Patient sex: M
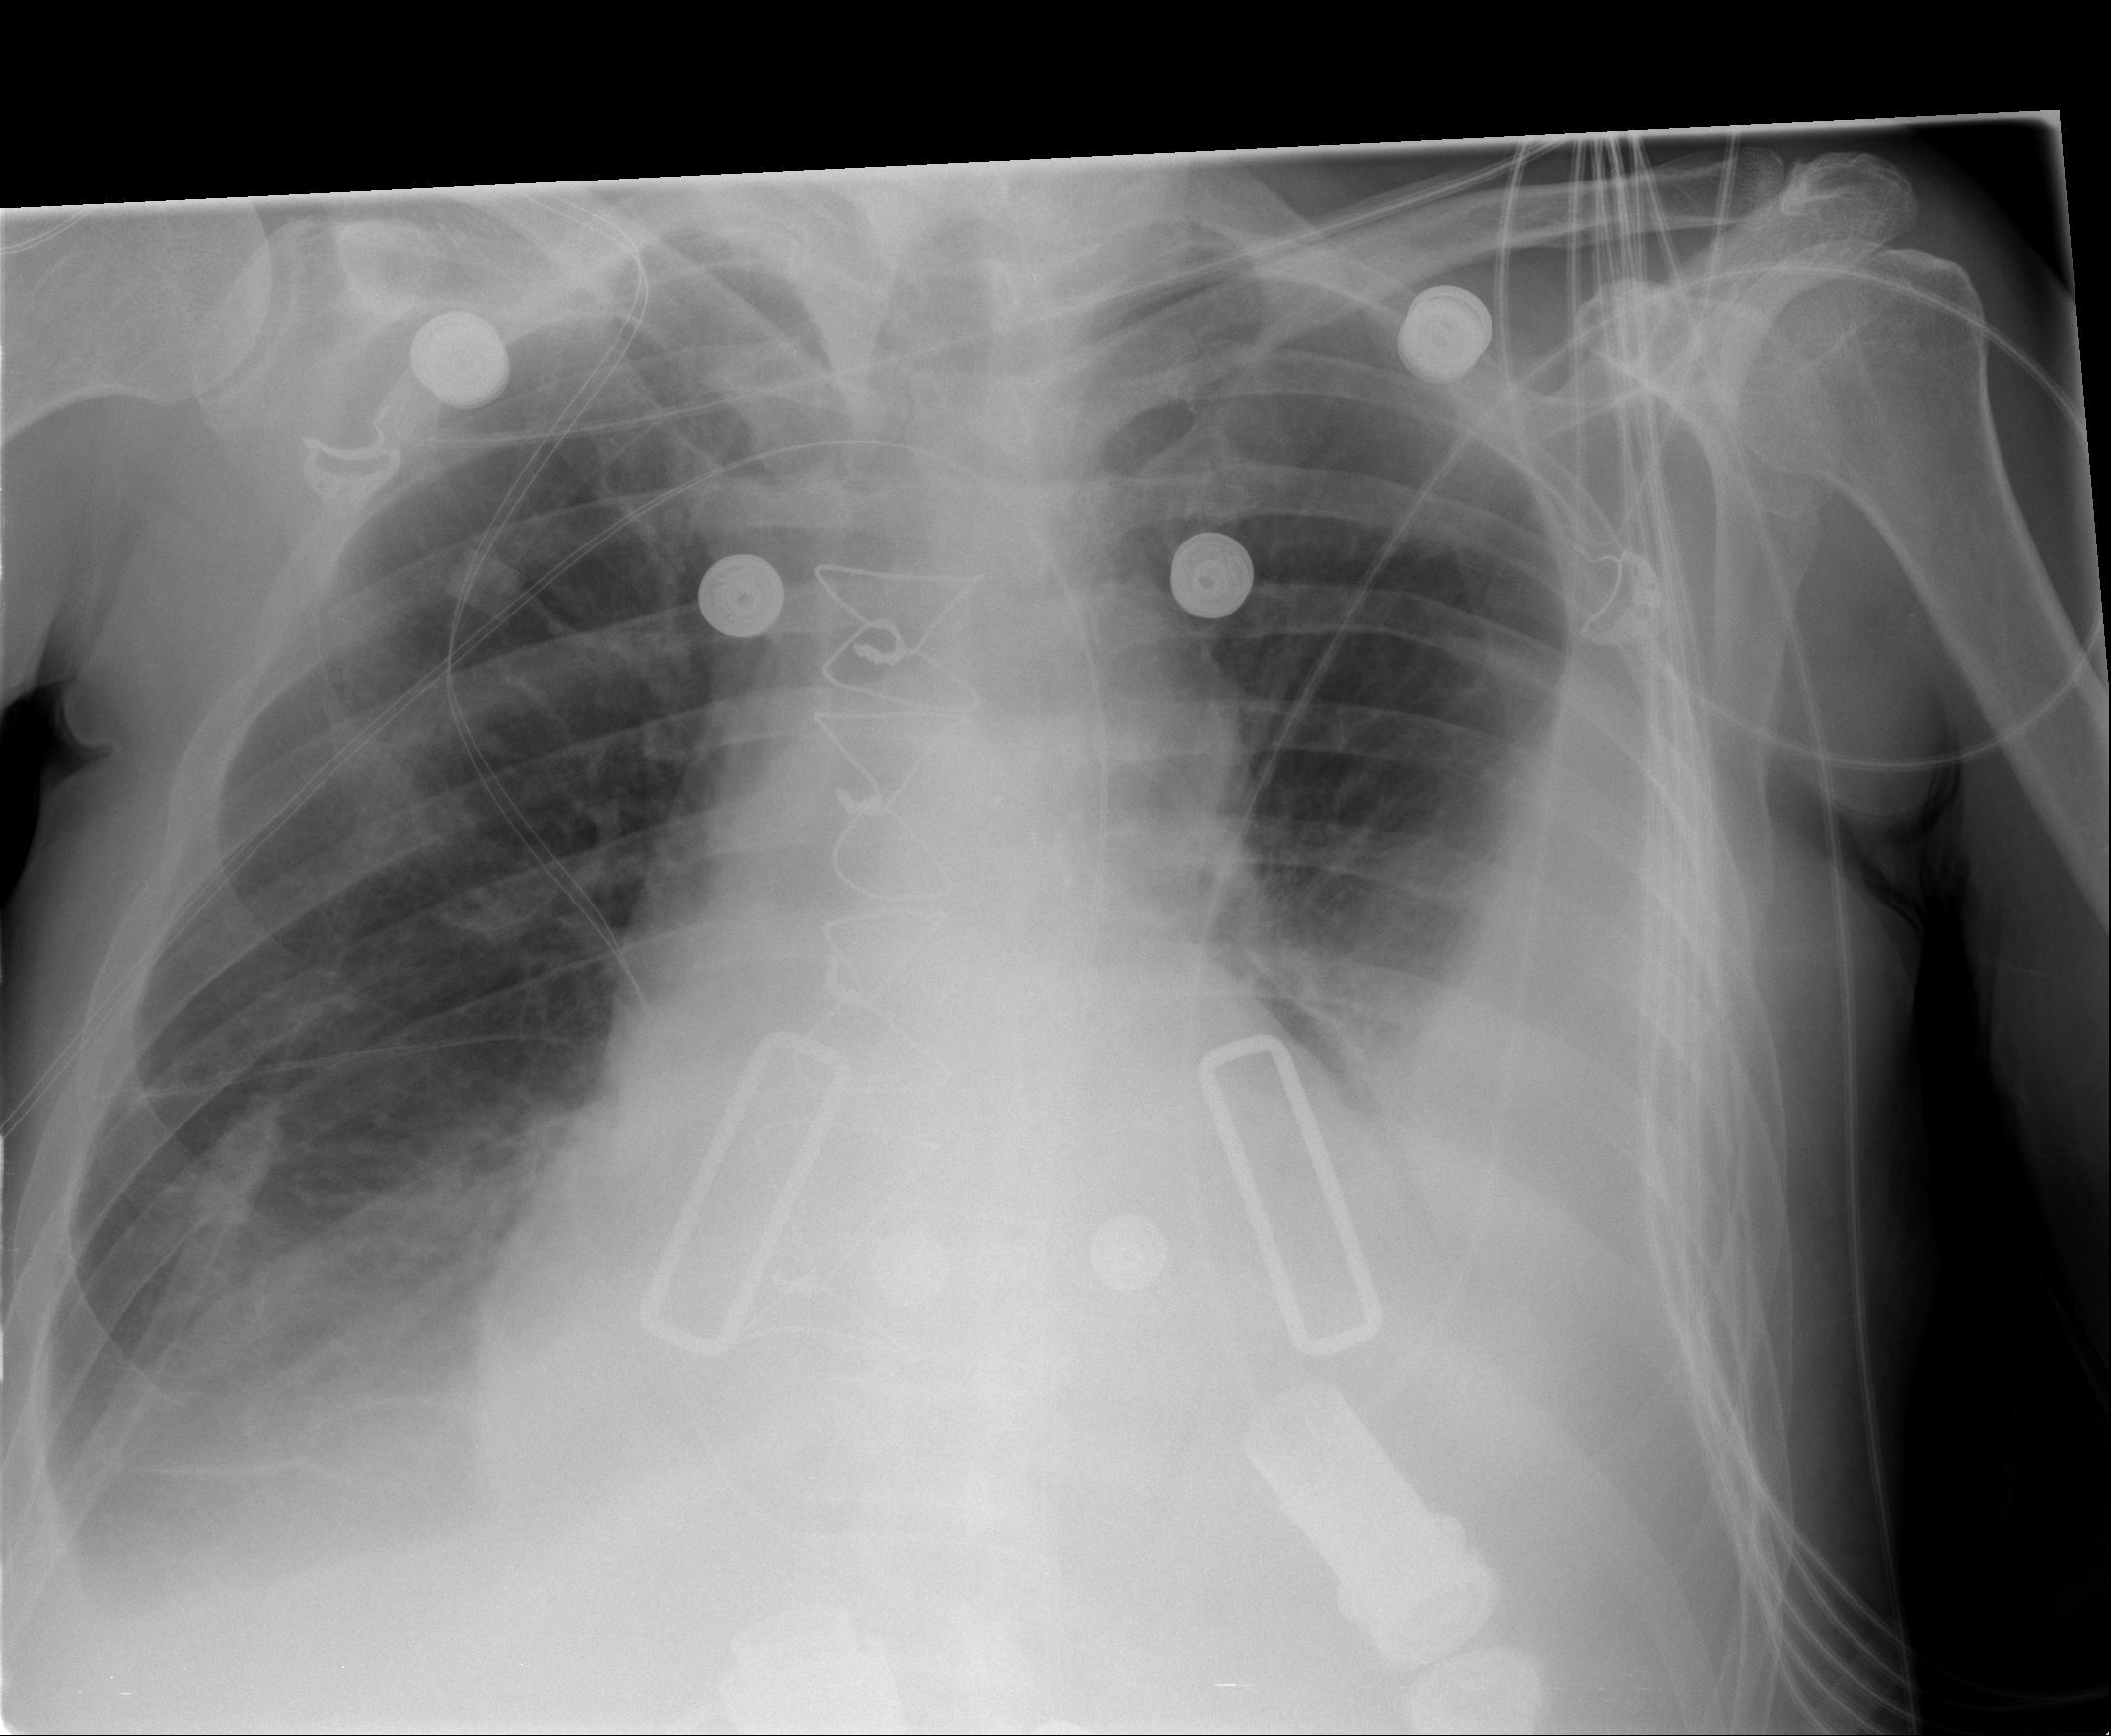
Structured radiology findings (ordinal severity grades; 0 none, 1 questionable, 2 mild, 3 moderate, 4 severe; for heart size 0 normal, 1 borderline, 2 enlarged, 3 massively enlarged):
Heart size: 2
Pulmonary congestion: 2
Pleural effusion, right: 2
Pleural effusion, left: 4
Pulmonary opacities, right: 0
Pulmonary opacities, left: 1
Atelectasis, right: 2
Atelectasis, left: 2